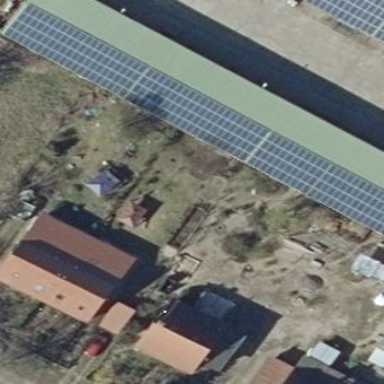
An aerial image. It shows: Solar photovoltaic panel generating electricity. It is small installation located on building.